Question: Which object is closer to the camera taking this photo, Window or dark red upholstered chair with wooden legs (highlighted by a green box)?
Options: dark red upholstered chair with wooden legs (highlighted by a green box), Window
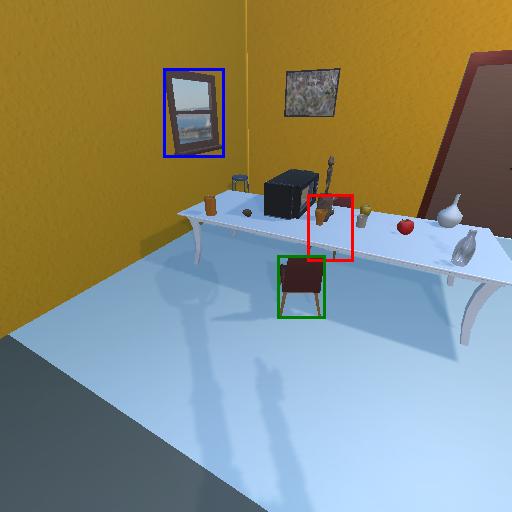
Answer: dark red upholstered chair with wooden legs (highlighted by a green box)